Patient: sex M, age 42
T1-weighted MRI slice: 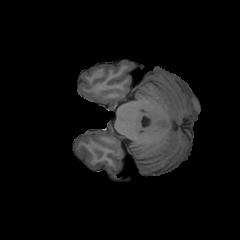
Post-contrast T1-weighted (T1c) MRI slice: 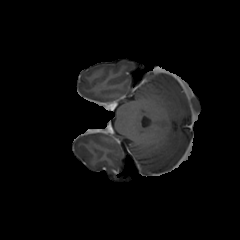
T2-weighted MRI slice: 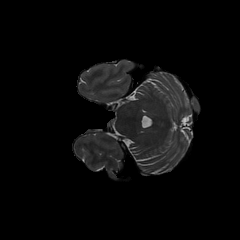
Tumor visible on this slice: no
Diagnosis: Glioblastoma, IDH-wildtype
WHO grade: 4